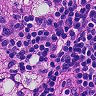
Metastatic tissue present: no